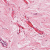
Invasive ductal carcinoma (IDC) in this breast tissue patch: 0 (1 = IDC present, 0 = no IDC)